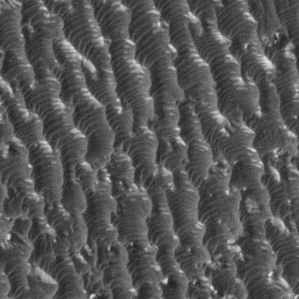
Label: frost